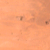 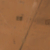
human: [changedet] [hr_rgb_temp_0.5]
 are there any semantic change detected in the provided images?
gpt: A road has been realized in the desert.